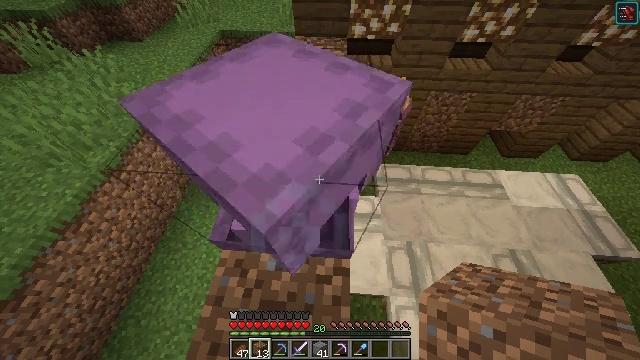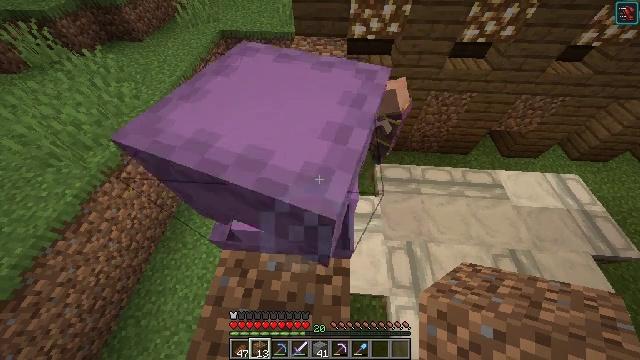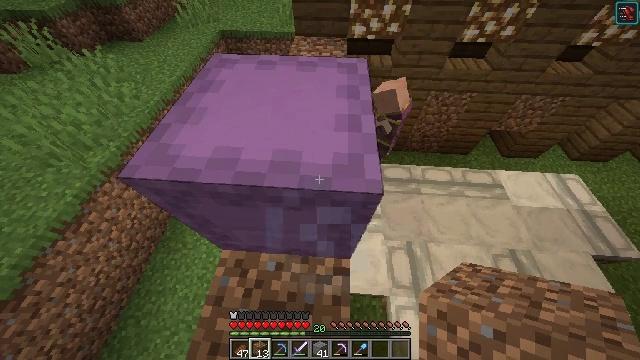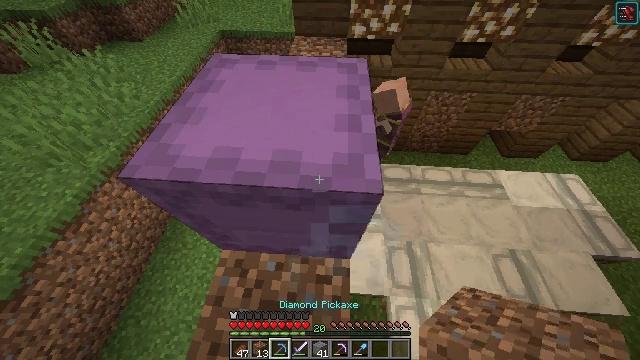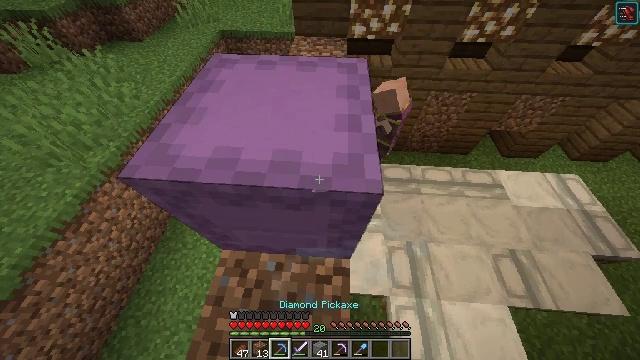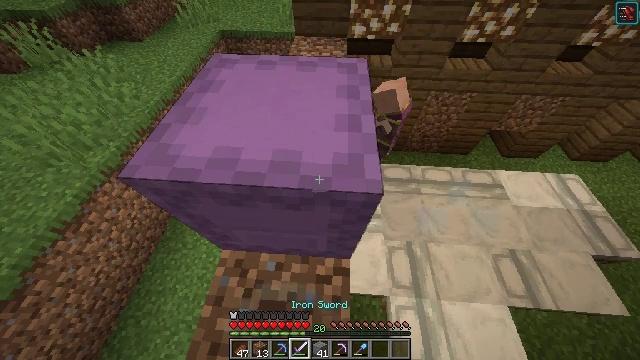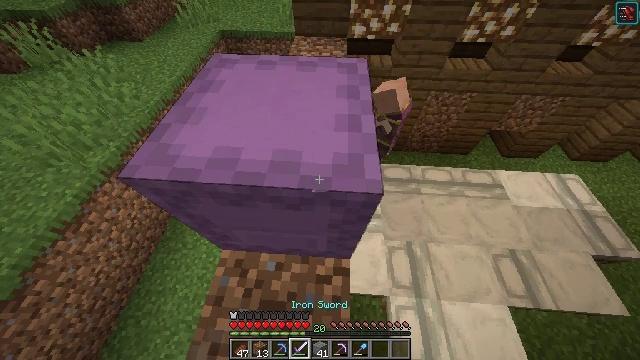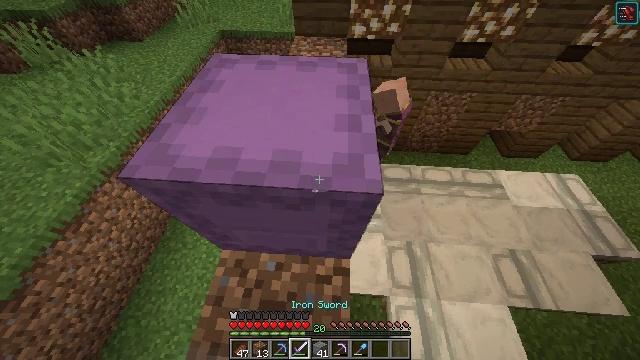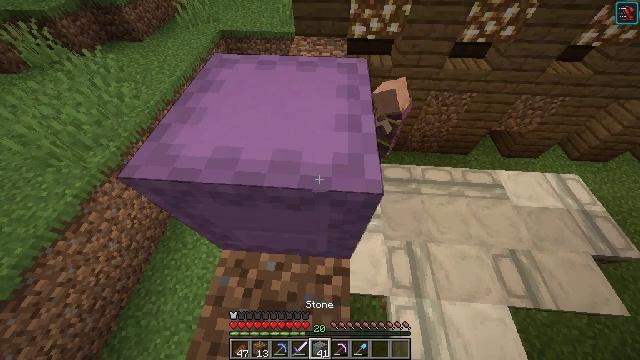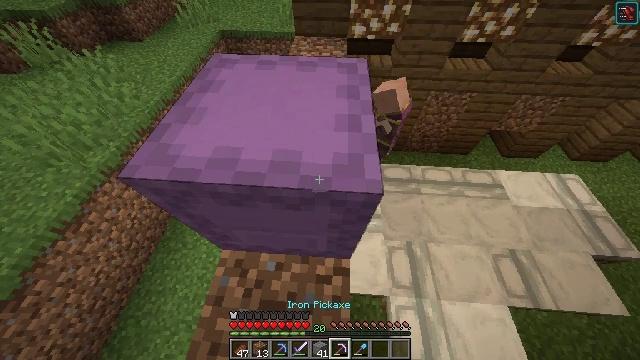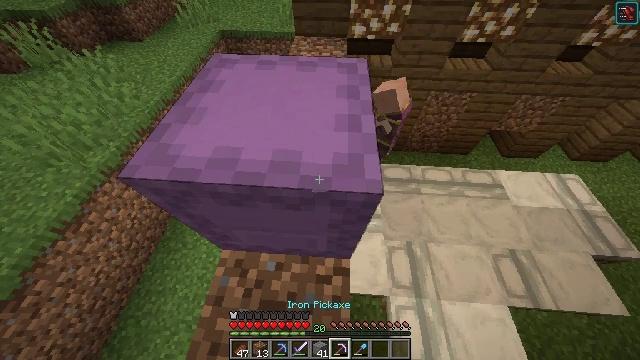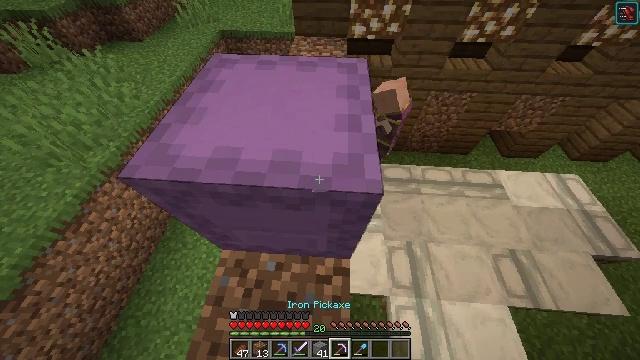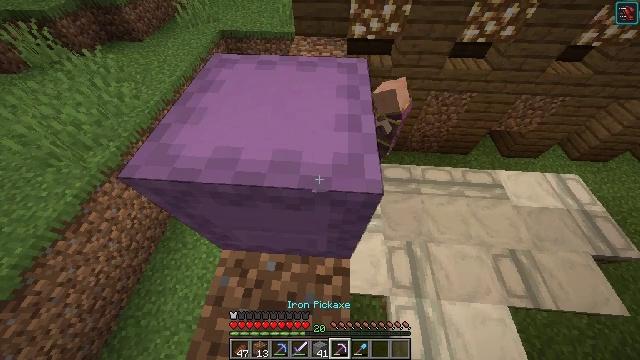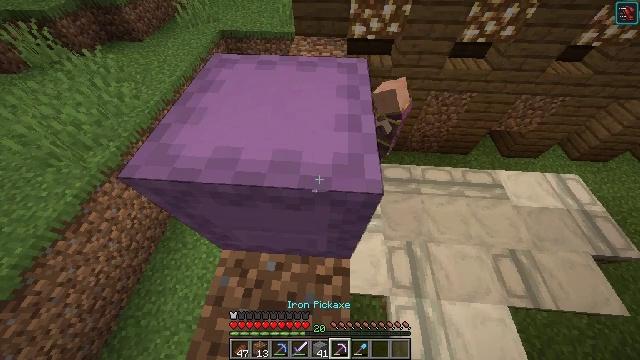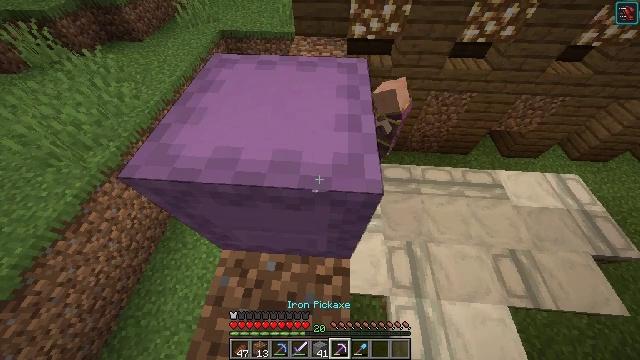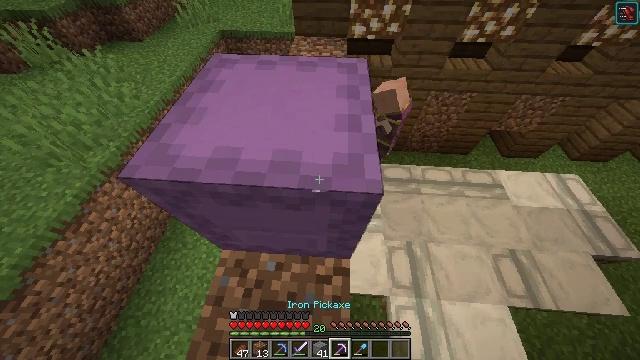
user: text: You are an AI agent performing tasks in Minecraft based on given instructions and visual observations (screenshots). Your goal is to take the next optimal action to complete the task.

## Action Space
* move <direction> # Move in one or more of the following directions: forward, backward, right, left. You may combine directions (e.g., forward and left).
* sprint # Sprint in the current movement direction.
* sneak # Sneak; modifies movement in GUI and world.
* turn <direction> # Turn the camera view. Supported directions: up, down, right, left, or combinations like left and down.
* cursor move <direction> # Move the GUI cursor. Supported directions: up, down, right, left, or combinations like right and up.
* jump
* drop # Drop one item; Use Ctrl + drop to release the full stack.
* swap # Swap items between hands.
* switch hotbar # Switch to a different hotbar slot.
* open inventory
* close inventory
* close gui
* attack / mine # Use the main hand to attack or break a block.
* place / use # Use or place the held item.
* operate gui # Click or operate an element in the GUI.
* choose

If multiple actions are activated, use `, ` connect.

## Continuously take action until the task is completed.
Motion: motion action
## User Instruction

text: Mine the shulker box.
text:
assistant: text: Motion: no_op
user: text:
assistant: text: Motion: no_op
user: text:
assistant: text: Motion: no_op
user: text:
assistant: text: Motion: no_op
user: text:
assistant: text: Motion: no_op
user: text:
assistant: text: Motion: no_op
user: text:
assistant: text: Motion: no_op
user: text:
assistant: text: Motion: no_op
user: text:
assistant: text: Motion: no_op
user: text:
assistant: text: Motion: no_op
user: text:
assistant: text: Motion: no_op
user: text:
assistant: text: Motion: no_op
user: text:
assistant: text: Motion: no_op
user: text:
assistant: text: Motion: no_op
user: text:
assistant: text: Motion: no_op
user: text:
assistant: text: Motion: no_op
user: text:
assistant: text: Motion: no_op
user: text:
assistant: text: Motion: turn left
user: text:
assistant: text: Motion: no_op
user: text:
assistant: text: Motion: attack / mine
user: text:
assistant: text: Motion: attack / mine
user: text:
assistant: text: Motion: attack / mine
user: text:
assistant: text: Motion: attack / mine
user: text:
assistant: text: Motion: attack / mine
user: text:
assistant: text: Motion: attack / mine
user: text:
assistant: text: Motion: attack / mine
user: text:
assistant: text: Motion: no_op